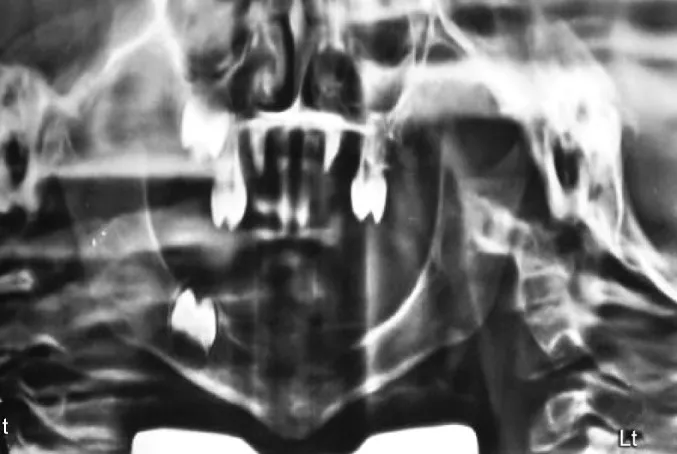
Orthopantogram (OPG) showing developing permanent canines, right permanent first molar in the upper arch and permanent right first molar in the lower arch.
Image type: radiology (x_ray)